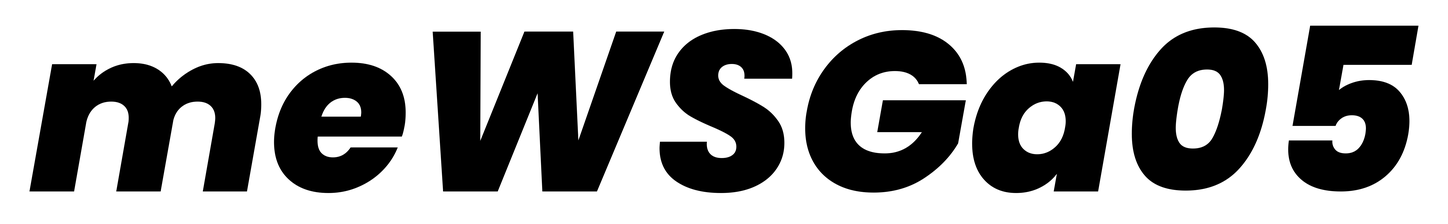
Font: Poppins-ExtraBoldItalic